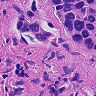
Metastatic tissue present: yes